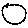
Label: circle